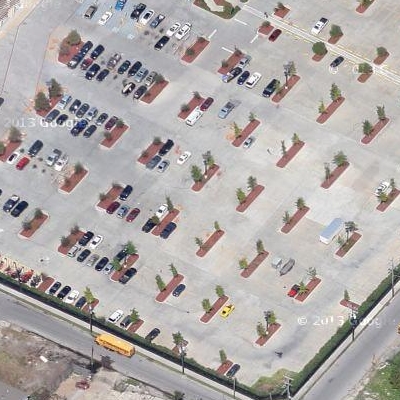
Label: Parking